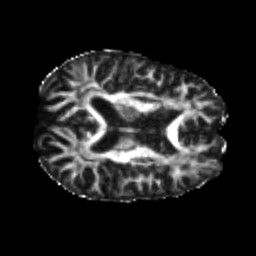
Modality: FA
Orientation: axial
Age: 20
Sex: male
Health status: healthy
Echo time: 0.074 s